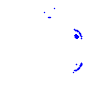
Particle: pion